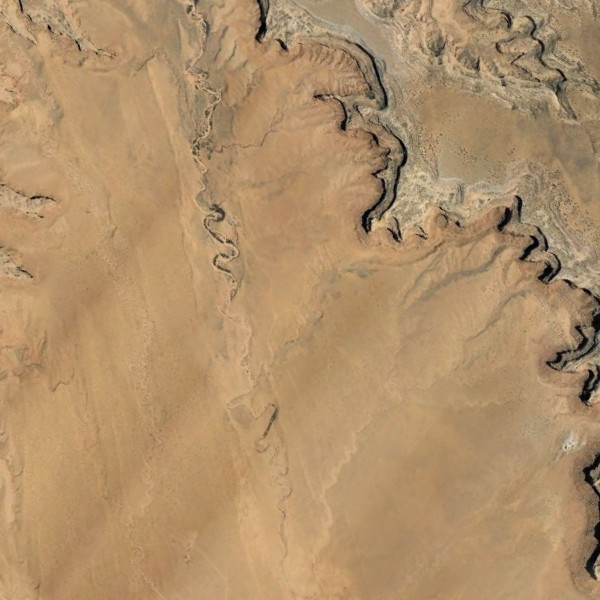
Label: Desert